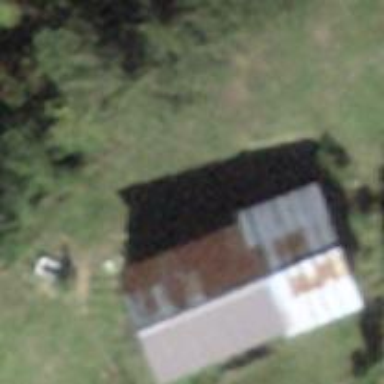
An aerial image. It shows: Farm auxiliary building.